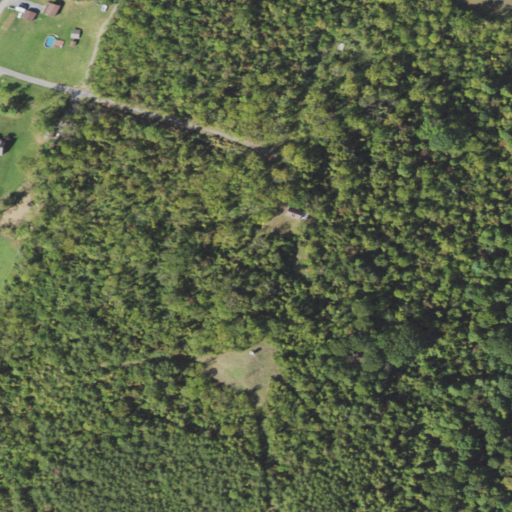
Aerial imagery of mountain in Pennsylvania named Irvin Hill containing deciduous forest, open development, evergreen forest, mixed forest, pasture, cultivated crops, and low intensity development